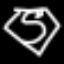
Label: diamond